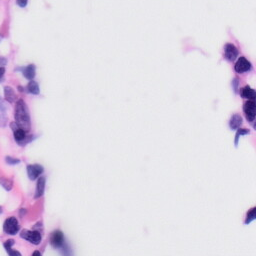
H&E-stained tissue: Skin